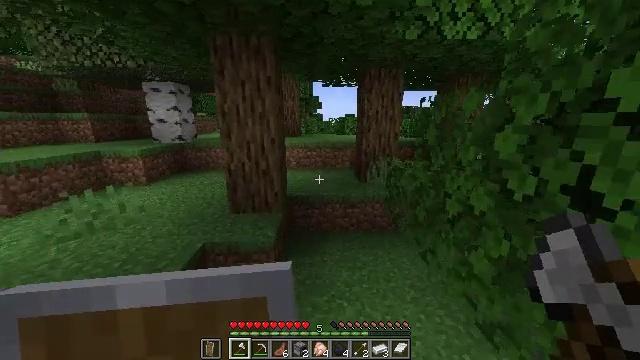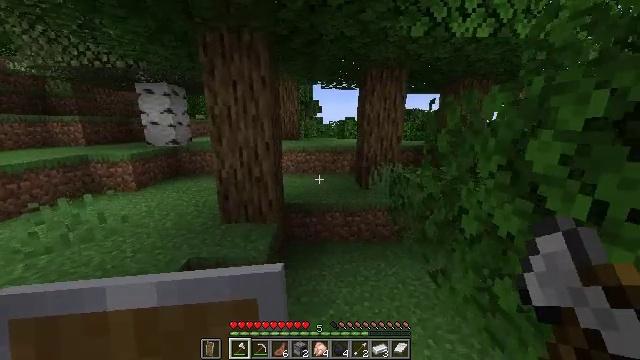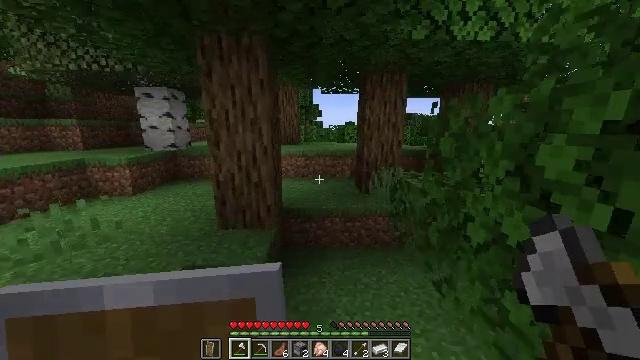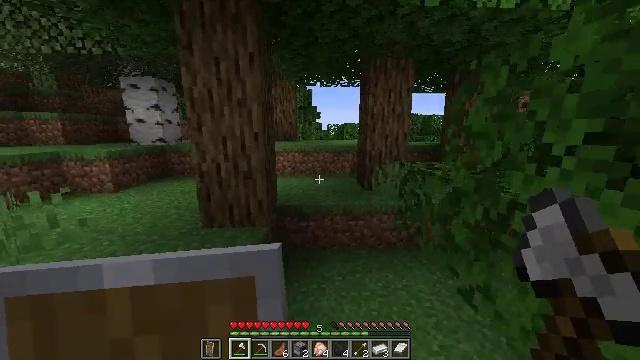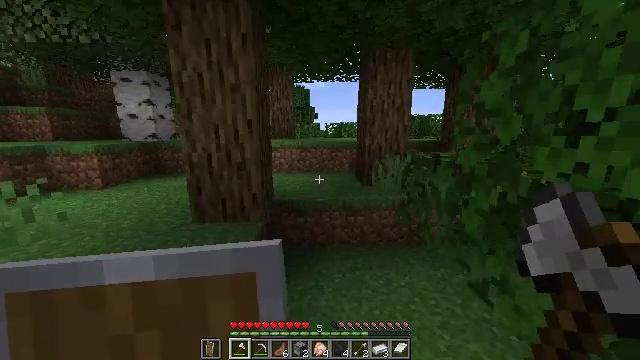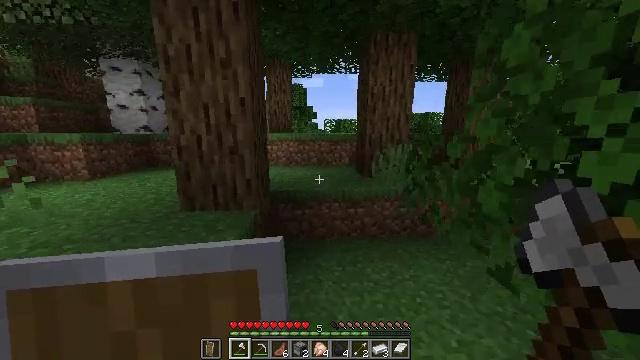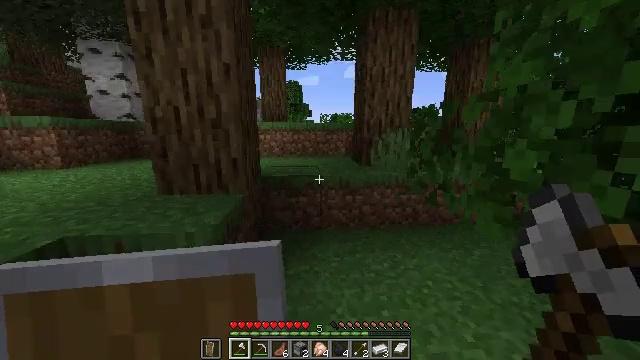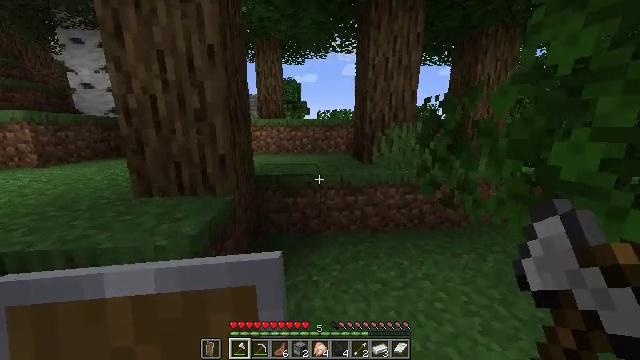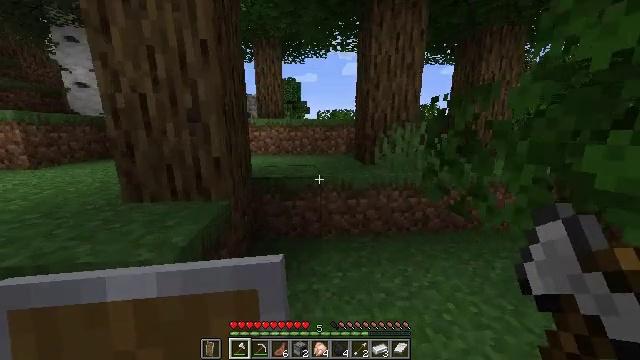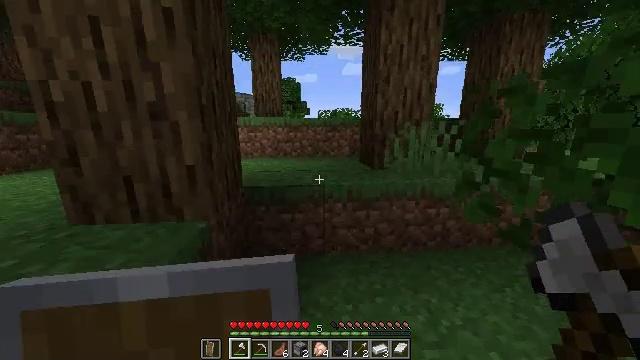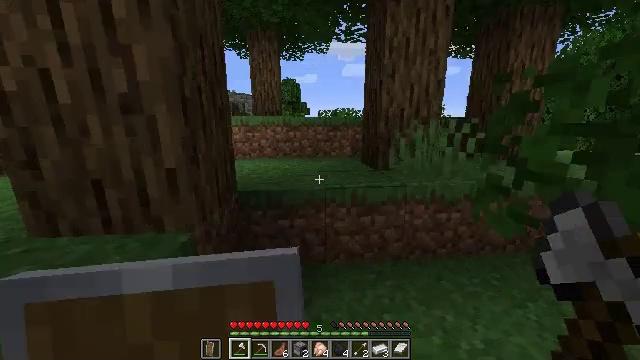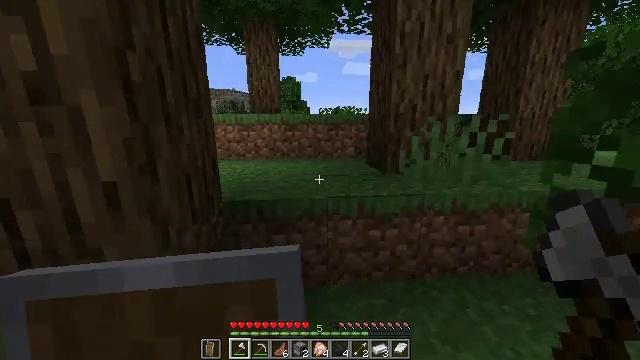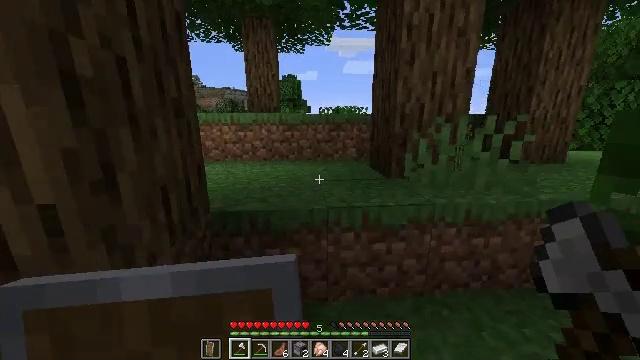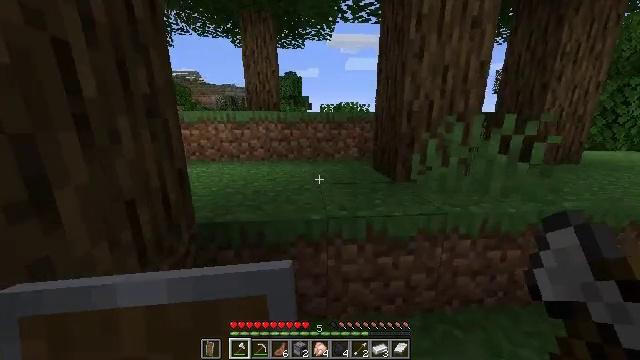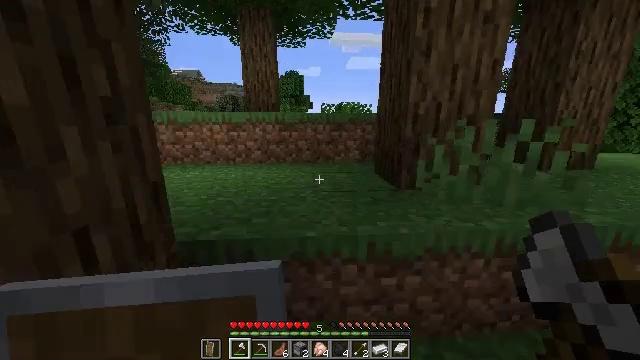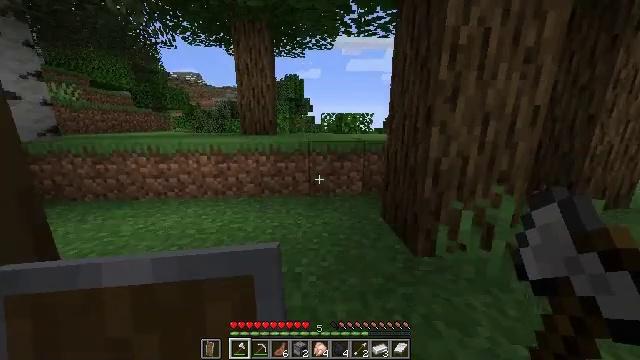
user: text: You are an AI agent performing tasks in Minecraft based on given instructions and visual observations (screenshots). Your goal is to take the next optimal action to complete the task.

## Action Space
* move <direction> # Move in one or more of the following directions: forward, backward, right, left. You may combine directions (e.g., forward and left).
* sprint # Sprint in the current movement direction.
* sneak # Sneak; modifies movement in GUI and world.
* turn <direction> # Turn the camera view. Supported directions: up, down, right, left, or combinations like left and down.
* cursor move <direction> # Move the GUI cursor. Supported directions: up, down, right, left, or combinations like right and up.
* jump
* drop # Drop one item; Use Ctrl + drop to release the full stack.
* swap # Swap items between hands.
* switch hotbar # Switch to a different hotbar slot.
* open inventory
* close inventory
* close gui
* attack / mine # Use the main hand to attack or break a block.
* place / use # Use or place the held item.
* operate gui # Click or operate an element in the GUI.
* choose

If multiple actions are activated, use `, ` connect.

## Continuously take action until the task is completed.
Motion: motion action
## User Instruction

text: Break the sugar cane.
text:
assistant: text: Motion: move forward, sprint
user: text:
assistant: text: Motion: move forward, sprint, turn up
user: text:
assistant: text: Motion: move forward, sprint
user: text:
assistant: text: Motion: move forward, sprint
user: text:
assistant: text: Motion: move forward, sprint
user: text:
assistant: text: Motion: move forward, sprint, turn right
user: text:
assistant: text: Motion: move forward, sprint
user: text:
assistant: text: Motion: move forward, sprint
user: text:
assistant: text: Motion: move forward, sprint
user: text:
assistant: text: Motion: move forward, sprint
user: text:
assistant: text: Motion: move forward, sprint
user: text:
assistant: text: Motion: move forward, sprint
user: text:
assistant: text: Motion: move forward, sprint
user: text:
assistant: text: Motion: move forward, sprint, jump
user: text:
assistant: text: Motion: move forward, sprint, jump
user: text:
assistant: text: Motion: move forward, sprint, jump
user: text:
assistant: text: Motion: move forward, sprint, jump
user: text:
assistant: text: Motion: move forward, sprint, jump
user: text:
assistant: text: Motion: move forward, sprint
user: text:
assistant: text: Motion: move forward, sprint
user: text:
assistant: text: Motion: move forward, sprint
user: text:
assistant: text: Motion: move forward, sprint, jump
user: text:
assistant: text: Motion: move forward, sprint, jump
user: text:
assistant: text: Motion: move forward, sprint, jump
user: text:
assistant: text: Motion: move forward, sprint, jump
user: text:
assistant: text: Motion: move forward, sprint, jump
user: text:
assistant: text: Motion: move forward, sprint, turn right, jump
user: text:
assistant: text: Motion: move forward, sprint, jump
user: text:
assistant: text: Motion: move forward, sprint, turn right, jump
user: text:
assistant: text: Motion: move forward, sprint, turn right